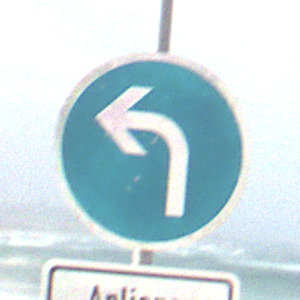
Verkehrszeichen: VorgeschriebeneFahrtrichtungLinks
Zusatzzeichen unten: PersonengruppenFrei2
Umgebung: Outdoor, Suburban
Tageszeit: MorningAfternoon
Wetter: PartlyCloudy
Licht: Natural
Jahreszeit: NotSpecified
Kontrast: HighContrast